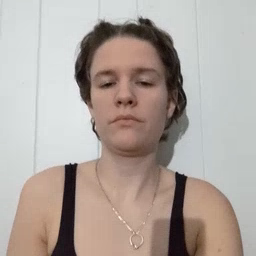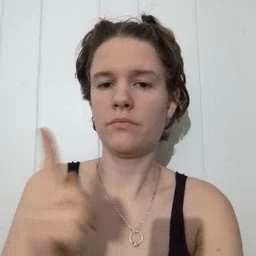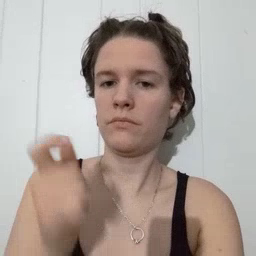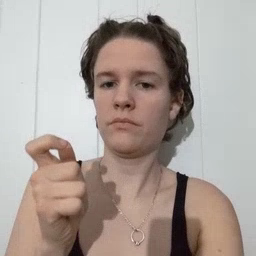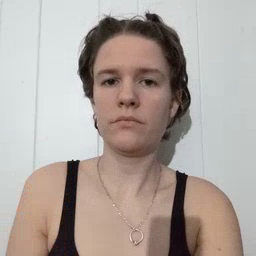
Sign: fast